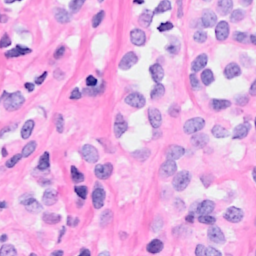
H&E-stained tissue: Breast